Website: macys
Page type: customer-info-address
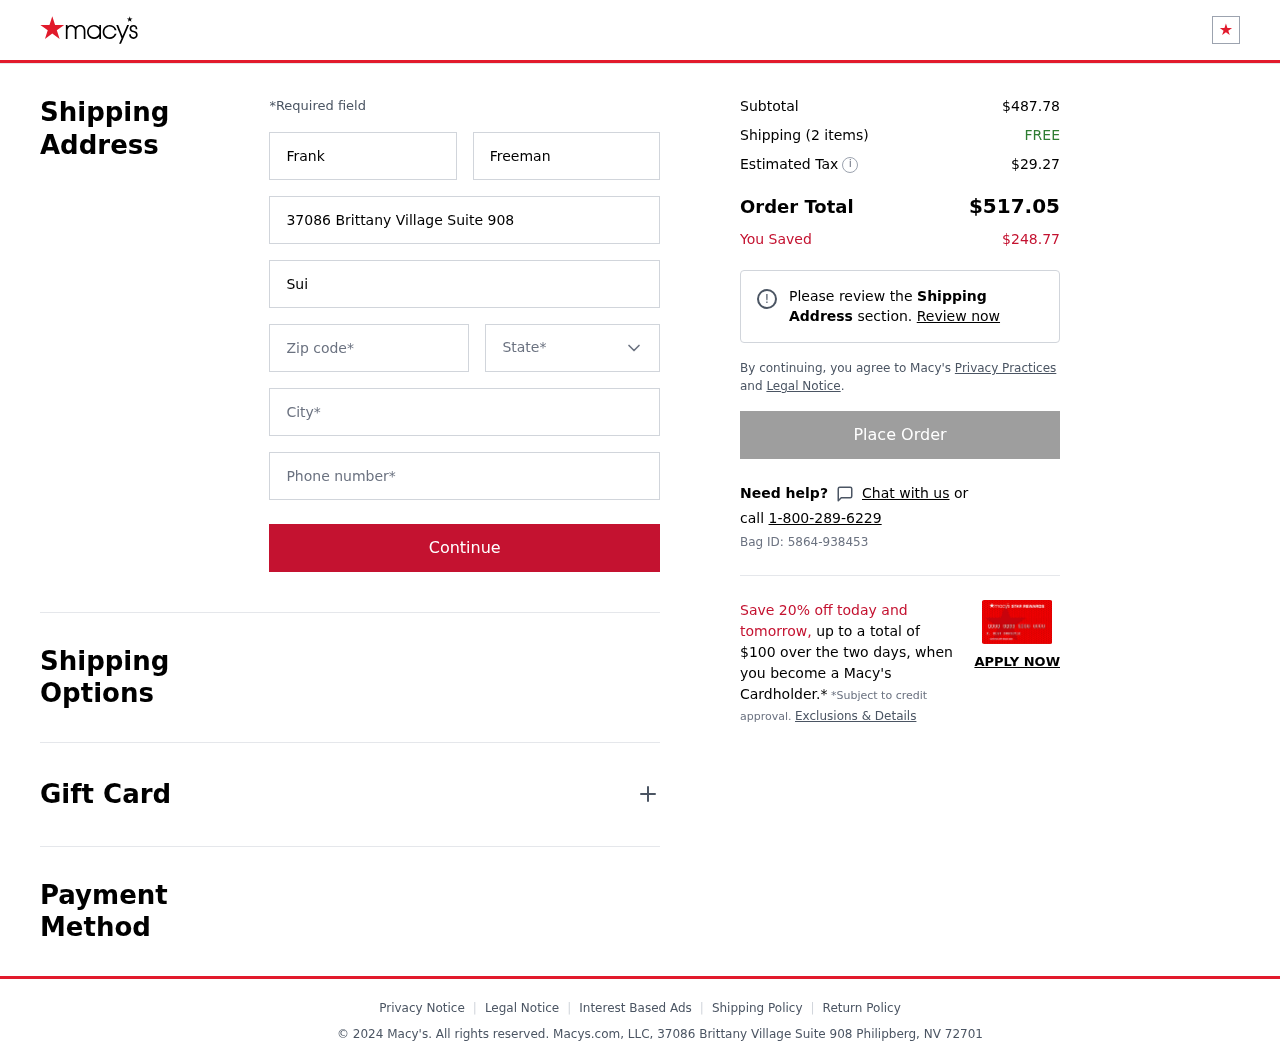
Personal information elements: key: PII_CITY
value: Philipberg
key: PII_FIRSTNAME
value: Frank
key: PII_LASTNAME
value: Freeman
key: PII_PHONE
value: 8392628323
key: PII_POSTCODE
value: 72701
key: PII_STATE
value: Nevada
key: PII_STREET
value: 37086 Brittany Village Suite 908
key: PII_STREET2
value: Suite 179
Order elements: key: ORDER_SUBTOTAL
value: $487.78
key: ORDER_NUM_ITEMS
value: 2
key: ORDER_SHIPPING_COST
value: FREE
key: ORDER_TAX
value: $29.27
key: ORDER_TOTAL
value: $517.05
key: ORDER_SAVINGS
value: $248.77
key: ORDER_BAG_ID
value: Bag ID: 5864-938453